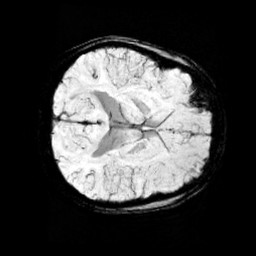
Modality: minIP
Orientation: axial
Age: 10
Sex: female
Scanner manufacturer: siemens
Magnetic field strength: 3 T
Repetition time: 0.027 s
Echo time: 0.02 s